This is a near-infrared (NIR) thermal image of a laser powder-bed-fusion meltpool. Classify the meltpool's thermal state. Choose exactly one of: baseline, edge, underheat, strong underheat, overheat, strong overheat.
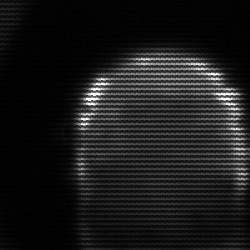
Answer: edge